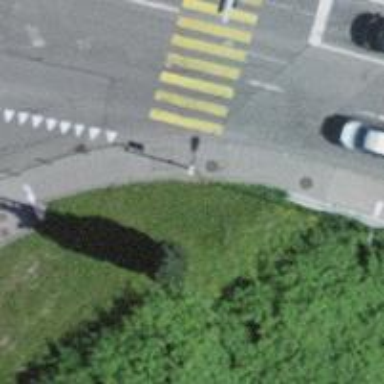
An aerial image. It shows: Kerb barrier.